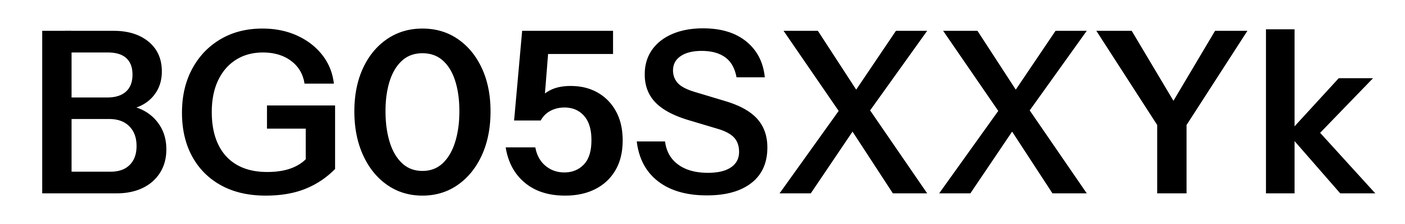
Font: InstrumentSans_SemiBold